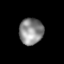
Tissue: lung
Cell type: Epithelial cells
Senescence score: 0.232
Nuclear area (px): 619
Mean DAPI intensity: 139.57